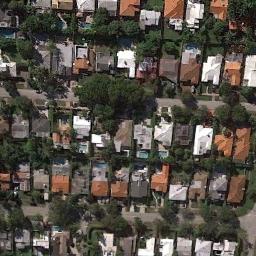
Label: dense_residential